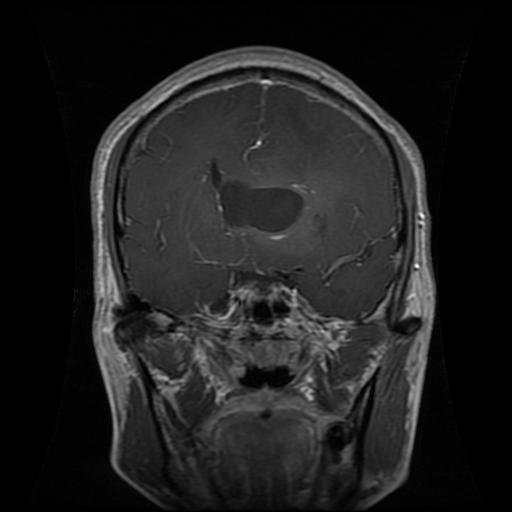
Label: glioma